Aerial crown-view tile of a tropical tree (Barro Colorado Island, Panama), acquired 20250217:
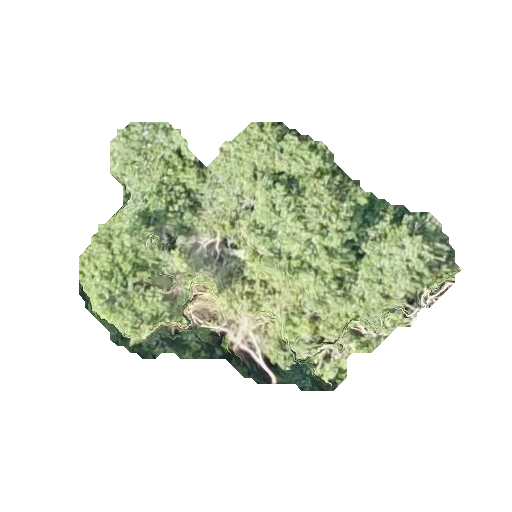
Species: Chrysophyllum cainito
GBIF accepted scientific name: Chrysophyllum cainito
Crown area: 101.728 m²